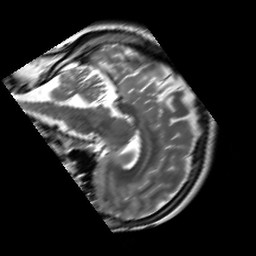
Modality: T2w
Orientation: sagittal
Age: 28
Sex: male
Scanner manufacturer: siemens
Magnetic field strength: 3 T
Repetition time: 7 s
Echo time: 0.09 s